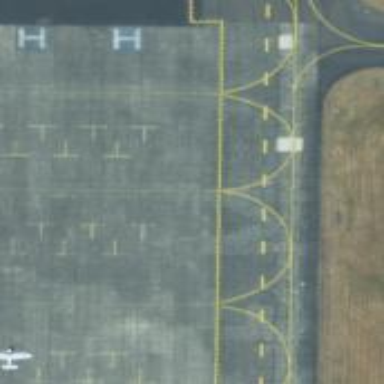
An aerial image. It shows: Image of taxiway at airport.